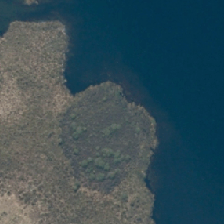
Land cover: herbaceous_freshwater_vege